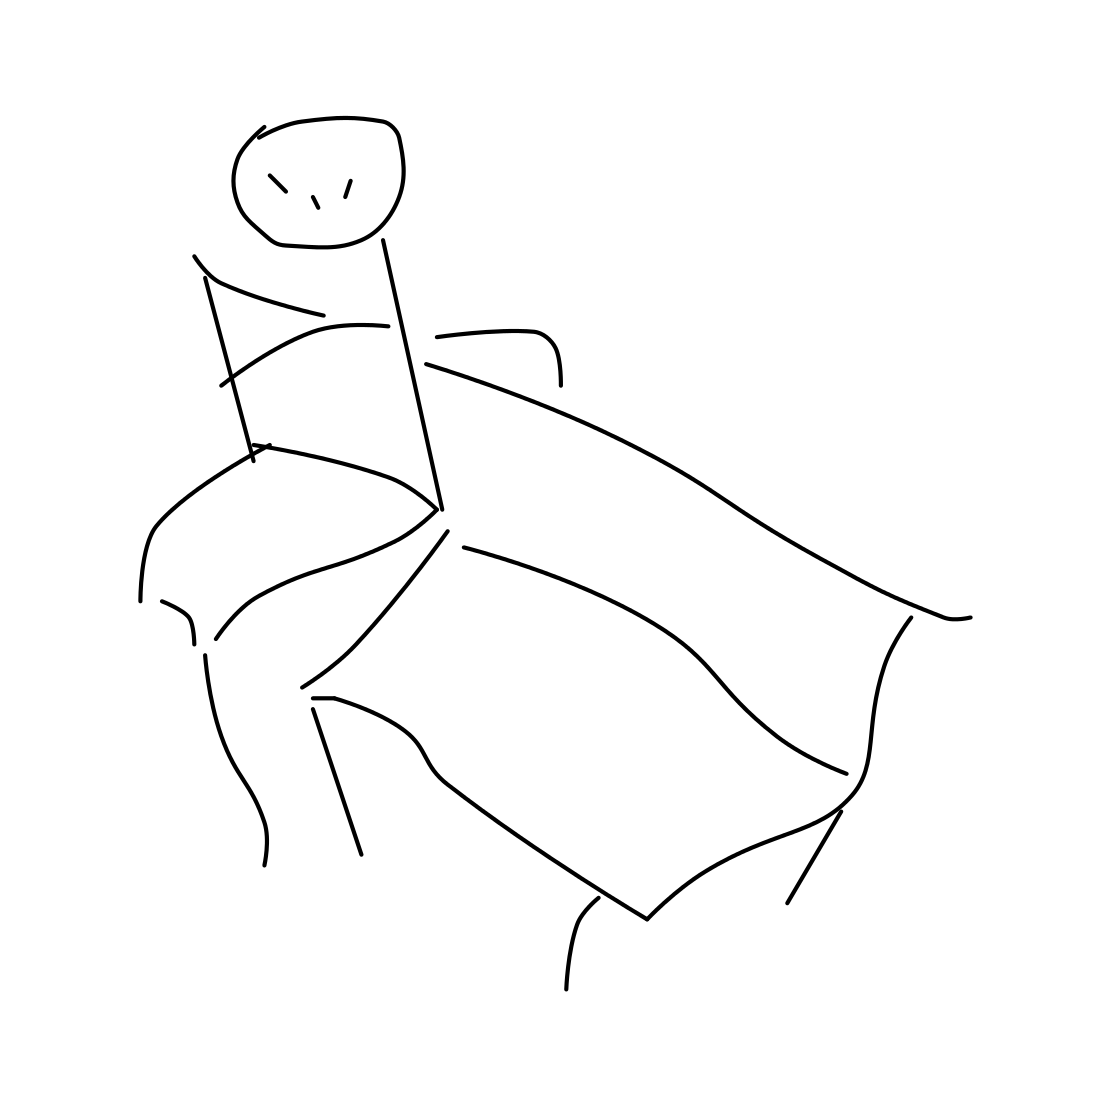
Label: person sitting